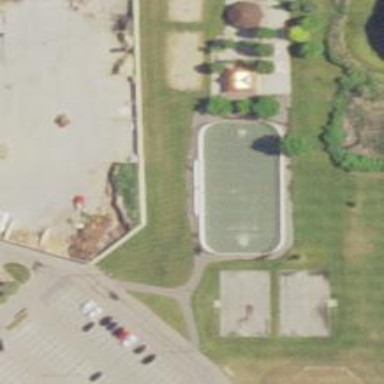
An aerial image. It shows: Field hockey pitch for leisure land sports.